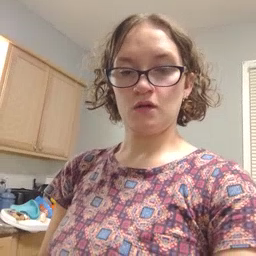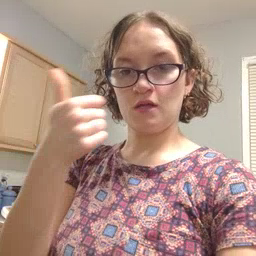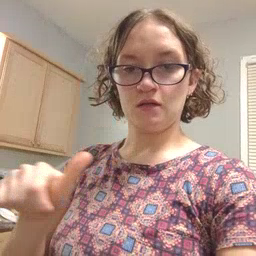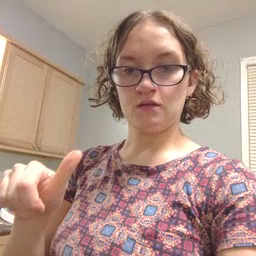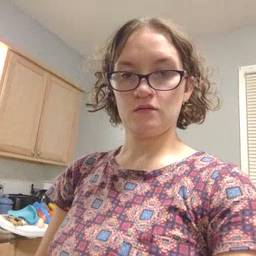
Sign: any